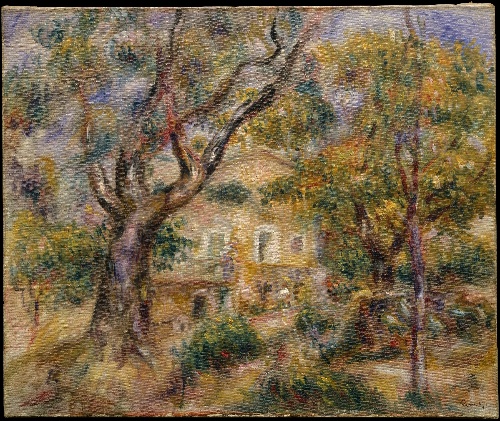
Title: The Farm at Les Collettes, Cagnes
Artist: Auguste Renoir
Artist bio: French, Limoges 1841–1919 Cagnes-sur-Mer
Date: 1908–14
Object type: Painting
Classification: Paintings
Medium: Oil on canvas
Dimensions: 21 1/2 x 25 3/4in. (54.6 x 65.4cm)
Department: European Paintings
Credit line: Bequest of Charlotte Gina Abrams, in memory of her husband, Lucien Abrams, 1961
Accession year: 1961
Repository: Metropolitan Museum of Art, New York, NY
Tags: Farms|Landscapes